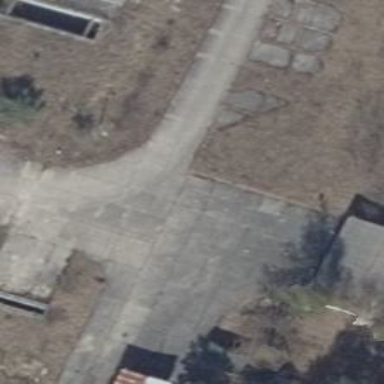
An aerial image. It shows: Driveway leading to service road.